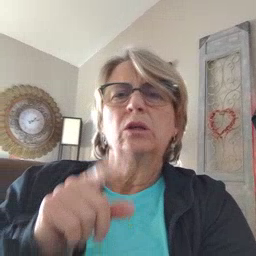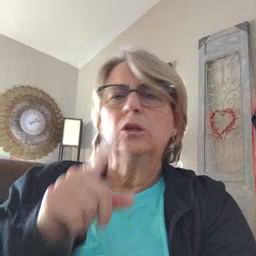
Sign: where